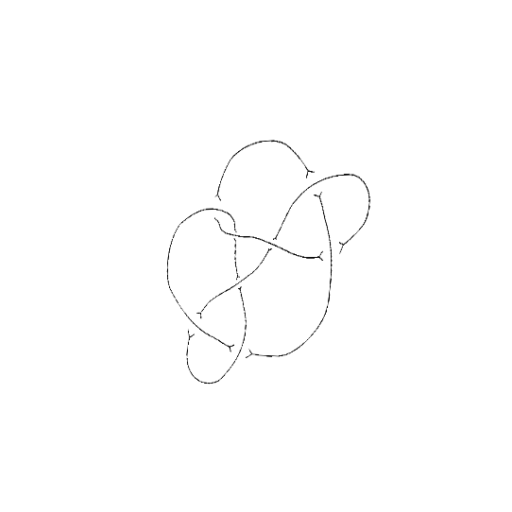
Crossing number: 8